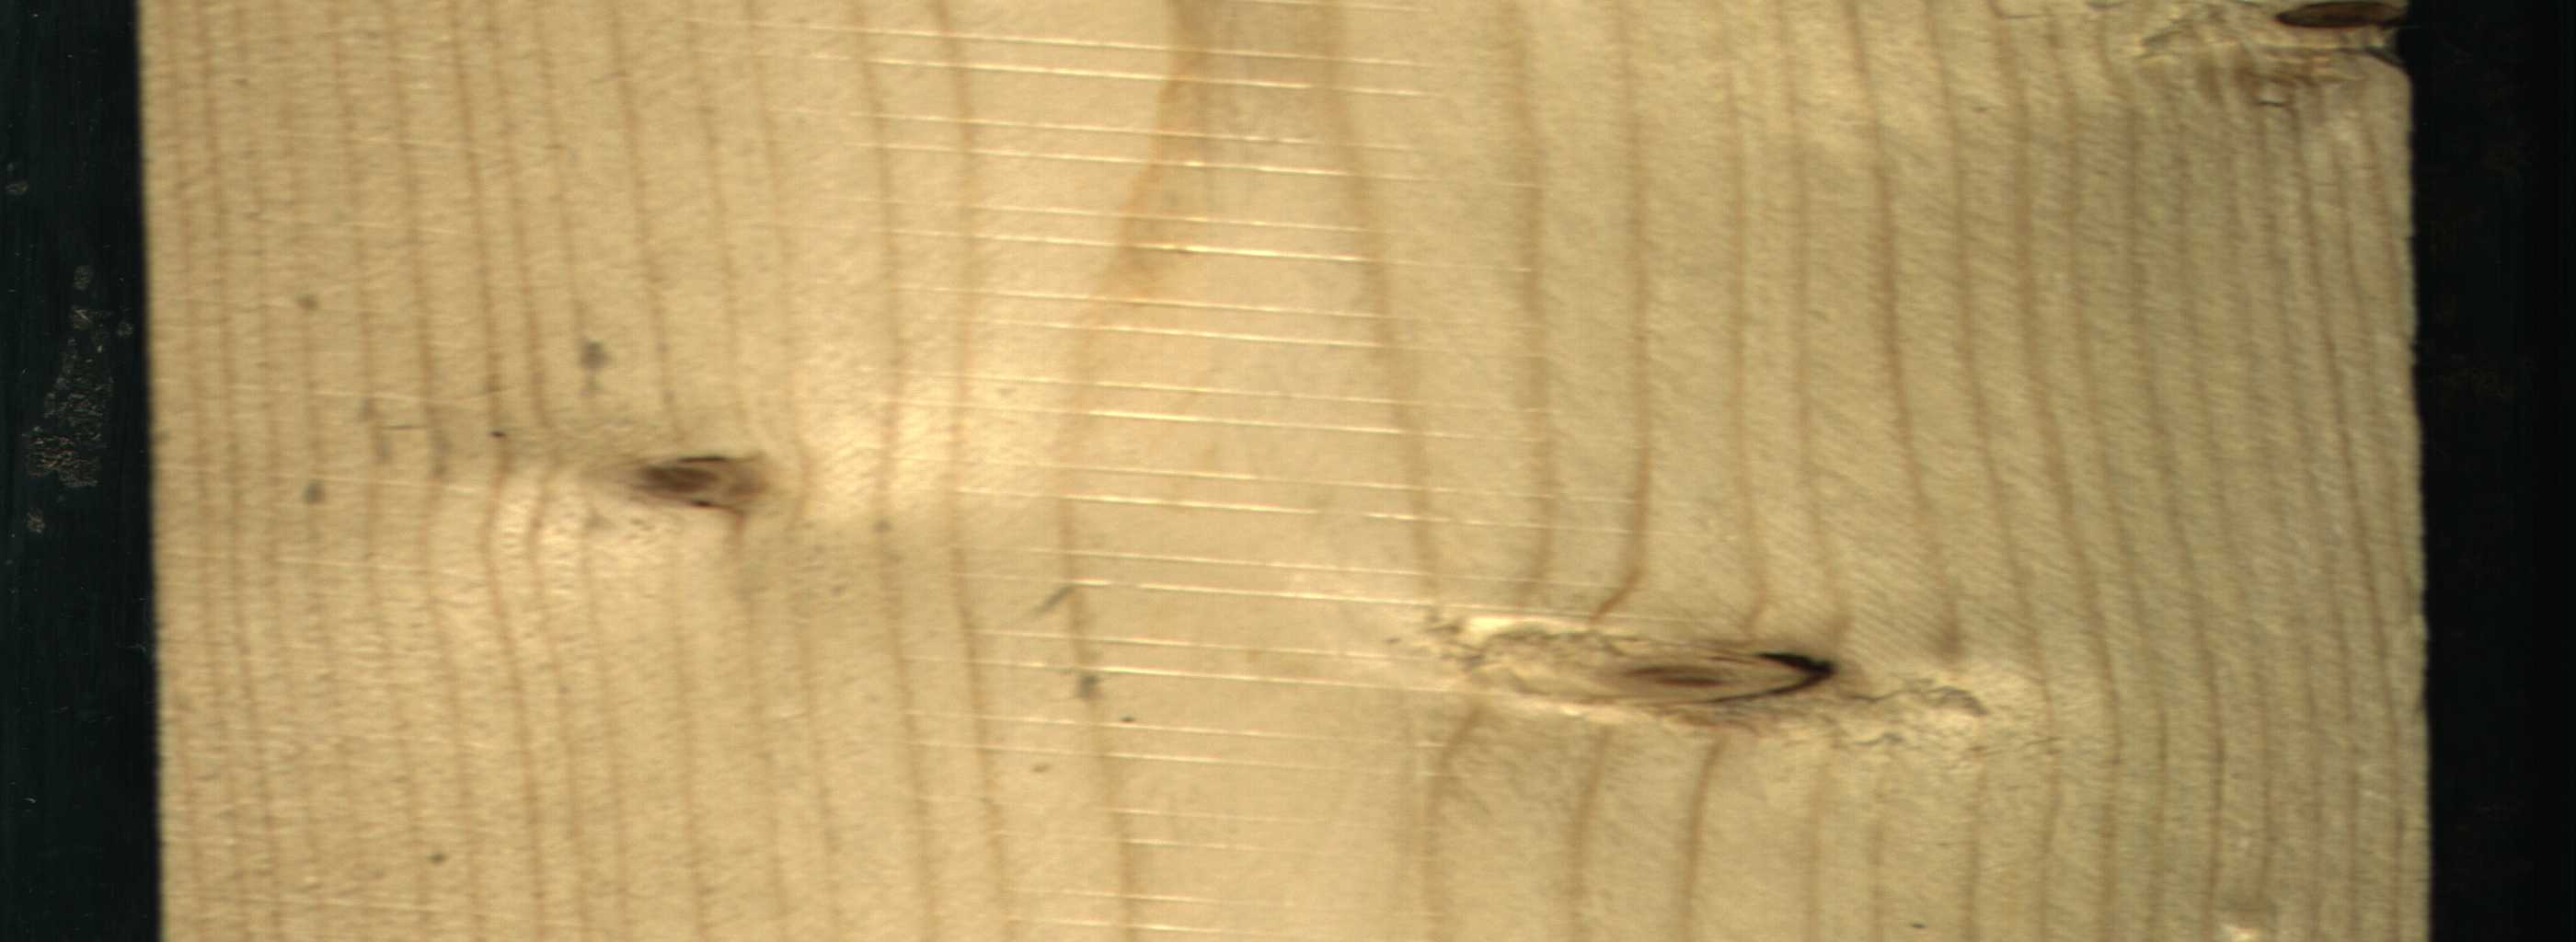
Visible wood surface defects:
Dead_Knot
Dead_Knot
Dead_Knot
Live_Knot